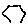
Label: hexagon